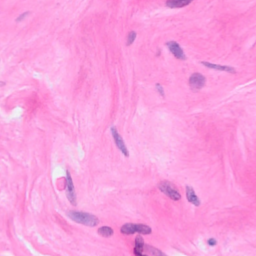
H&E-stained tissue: Breast